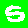
Digit: 5